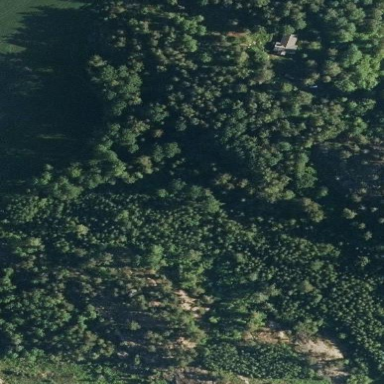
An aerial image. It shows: Serene woodland landscape.